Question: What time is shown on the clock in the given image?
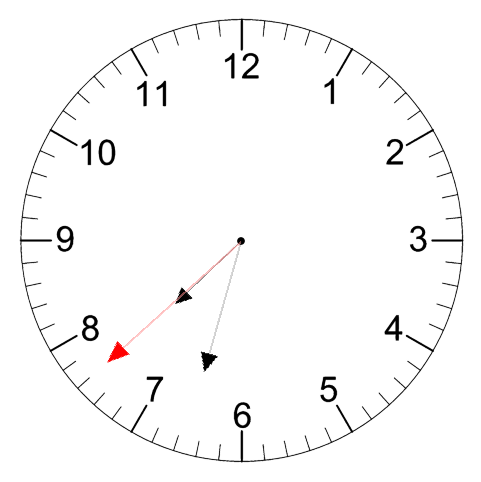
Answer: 07:32:38